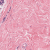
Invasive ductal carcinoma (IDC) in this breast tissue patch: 0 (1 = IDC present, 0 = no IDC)